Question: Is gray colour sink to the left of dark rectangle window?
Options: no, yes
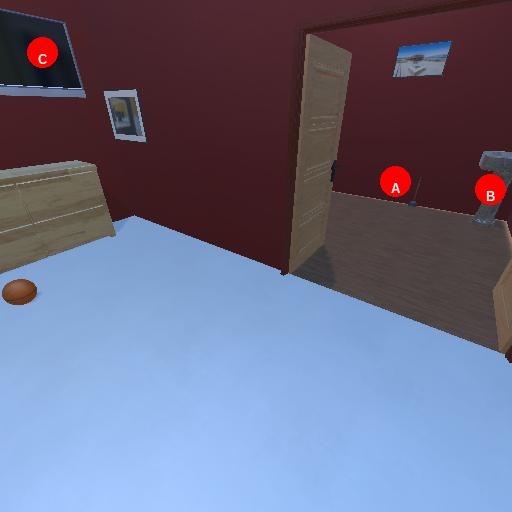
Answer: no